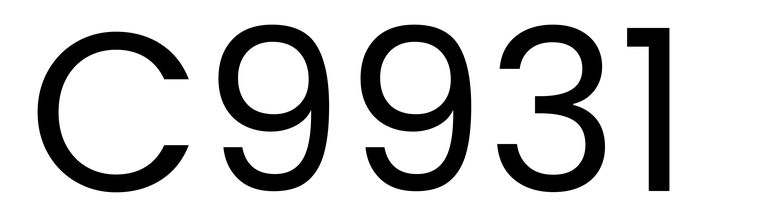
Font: Poppins-Regular